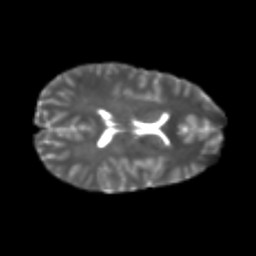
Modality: T2w
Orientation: axial
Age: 25
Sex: female
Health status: healthy
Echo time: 0.074 s